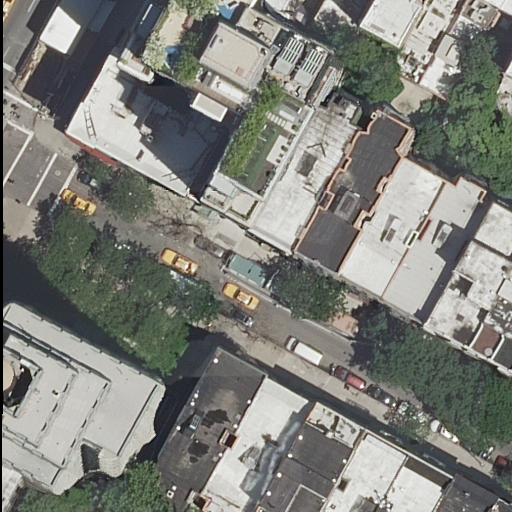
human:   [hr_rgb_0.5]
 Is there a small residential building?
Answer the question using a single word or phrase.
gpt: yes

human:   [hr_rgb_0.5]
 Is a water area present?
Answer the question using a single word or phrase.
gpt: no

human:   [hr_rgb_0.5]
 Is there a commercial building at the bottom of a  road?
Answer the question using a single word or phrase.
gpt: no

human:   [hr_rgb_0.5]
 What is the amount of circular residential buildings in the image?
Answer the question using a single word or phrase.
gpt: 0

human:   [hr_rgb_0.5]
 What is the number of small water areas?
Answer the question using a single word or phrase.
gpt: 0

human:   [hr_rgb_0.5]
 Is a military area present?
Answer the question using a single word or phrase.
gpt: no

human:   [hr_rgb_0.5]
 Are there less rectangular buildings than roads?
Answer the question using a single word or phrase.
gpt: no

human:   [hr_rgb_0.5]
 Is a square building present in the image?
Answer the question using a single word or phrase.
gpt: no

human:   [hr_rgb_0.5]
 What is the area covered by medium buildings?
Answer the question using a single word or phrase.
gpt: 2810m2

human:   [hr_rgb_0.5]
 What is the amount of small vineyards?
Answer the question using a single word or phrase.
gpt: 0

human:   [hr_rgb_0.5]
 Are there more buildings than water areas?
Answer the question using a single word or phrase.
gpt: yes

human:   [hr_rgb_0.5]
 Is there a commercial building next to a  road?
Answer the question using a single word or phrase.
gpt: no

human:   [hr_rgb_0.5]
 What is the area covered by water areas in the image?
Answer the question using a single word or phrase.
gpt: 0m2

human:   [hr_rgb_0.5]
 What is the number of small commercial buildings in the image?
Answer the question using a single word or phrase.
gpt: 0

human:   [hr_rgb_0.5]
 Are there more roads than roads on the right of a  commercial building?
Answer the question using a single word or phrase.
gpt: yes

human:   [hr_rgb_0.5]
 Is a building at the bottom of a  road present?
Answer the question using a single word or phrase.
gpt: yes

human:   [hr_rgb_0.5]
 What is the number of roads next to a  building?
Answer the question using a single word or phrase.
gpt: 3

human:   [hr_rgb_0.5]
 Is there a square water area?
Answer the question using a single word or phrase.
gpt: no

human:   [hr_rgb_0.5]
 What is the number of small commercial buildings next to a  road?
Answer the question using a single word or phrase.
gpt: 0

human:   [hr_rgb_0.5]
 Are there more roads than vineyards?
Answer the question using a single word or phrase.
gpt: yes

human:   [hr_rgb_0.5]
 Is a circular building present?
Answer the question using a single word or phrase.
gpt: no

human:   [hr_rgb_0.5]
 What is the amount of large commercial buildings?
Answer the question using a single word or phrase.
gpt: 0

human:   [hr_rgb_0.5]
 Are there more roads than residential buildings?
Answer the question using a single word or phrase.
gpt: no

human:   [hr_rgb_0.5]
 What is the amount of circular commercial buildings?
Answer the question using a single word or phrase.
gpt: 0

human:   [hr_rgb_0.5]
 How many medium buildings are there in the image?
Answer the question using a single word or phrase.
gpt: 11

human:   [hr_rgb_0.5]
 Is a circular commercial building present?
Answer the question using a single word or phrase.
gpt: no

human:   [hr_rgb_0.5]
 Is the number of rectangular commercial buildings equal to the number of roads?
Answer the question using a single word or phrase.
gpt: no

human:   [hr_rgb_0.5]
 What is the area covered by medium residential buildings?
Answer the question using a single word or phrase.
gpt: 2810m2

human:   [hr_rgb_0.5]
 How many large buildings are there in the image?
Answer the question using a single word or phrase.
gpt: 3

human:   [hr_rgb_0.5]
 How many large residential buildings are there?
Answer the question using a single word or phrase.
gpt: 3

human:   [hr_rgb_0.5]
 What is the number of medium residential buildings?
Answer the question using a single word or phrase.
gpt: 11

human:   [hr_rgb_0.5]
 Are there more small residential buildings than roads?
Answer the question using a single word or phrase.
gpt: yes

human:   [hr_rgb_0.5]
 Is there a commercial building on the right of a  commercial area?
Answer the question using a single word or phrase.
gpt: no

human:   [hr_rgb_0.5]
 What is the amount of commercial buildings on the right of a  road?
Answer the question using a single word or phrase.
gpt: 0

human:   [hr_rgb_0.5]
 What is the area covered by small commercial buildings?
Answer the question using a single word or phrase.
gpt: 0m2

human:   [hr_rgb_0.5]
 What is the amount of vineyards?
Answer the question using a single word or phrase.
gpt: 0